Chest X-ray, PA view. Patient: 41 years old, sex M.
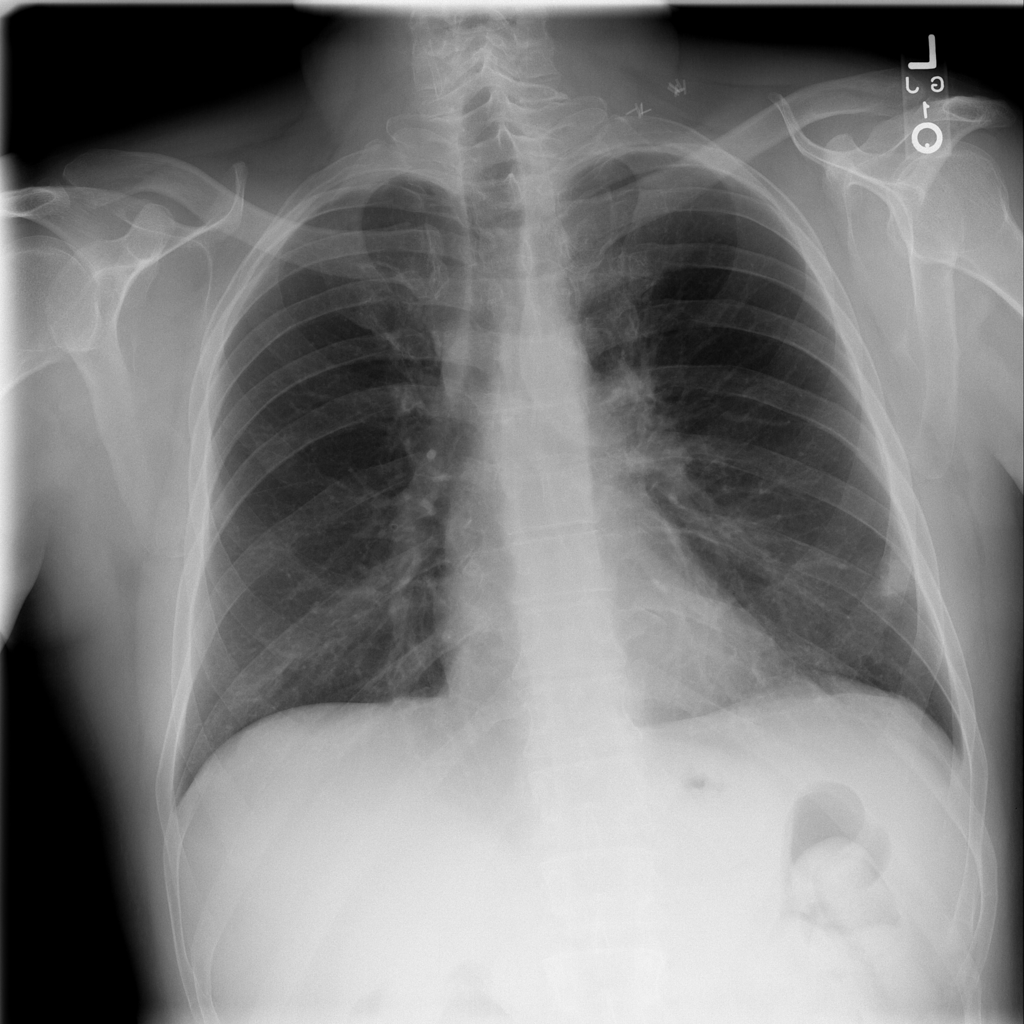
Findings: No Finding